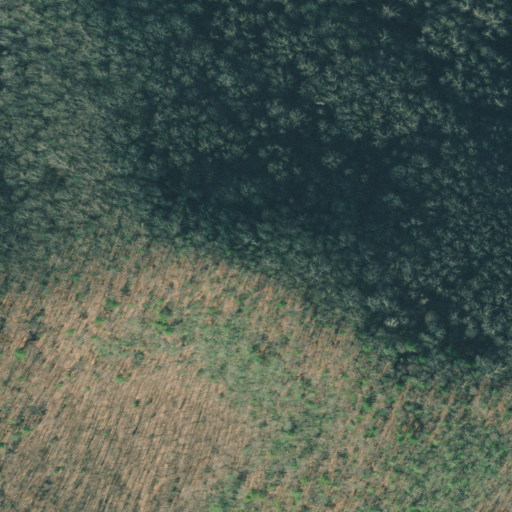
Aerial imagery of mountain in Georgia named Chestnut Knob containing deciduous forest and mixed forest